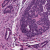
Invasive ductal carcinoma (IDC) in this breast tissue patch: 0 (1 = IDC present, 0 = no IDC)